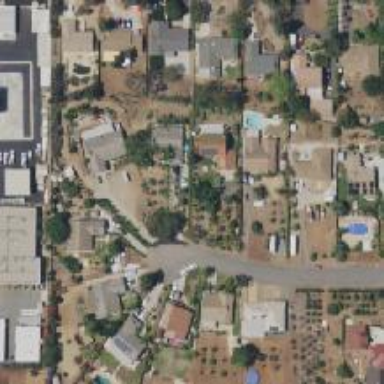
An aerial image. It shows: Driveway.